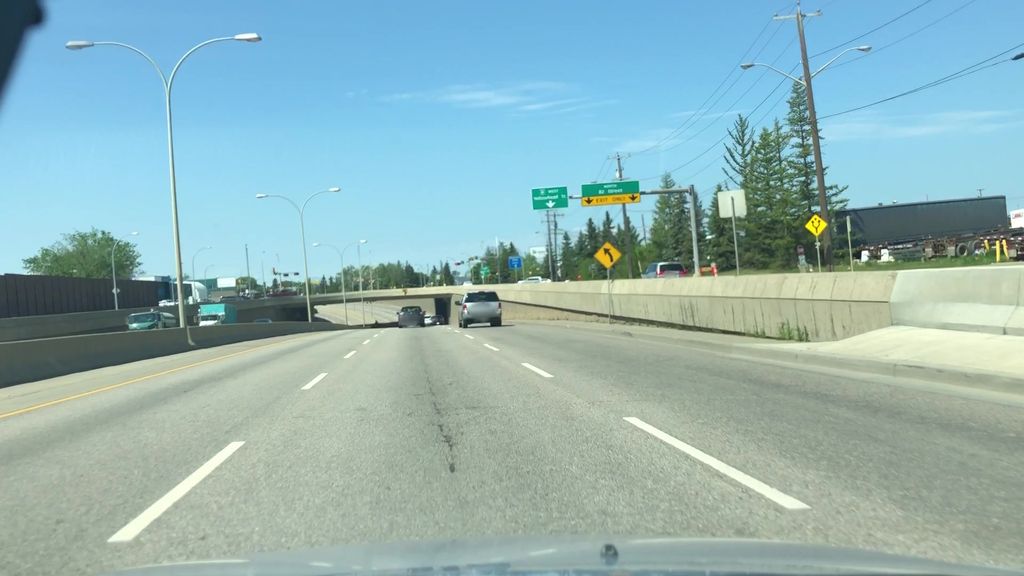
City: edmonton